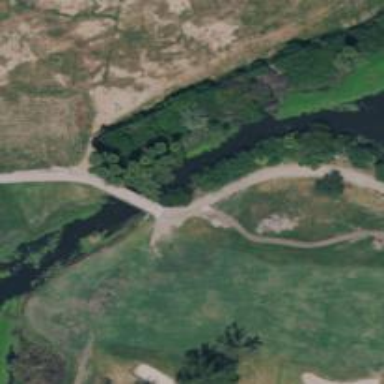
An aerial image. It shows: Bridge over path used as golf cartpath.